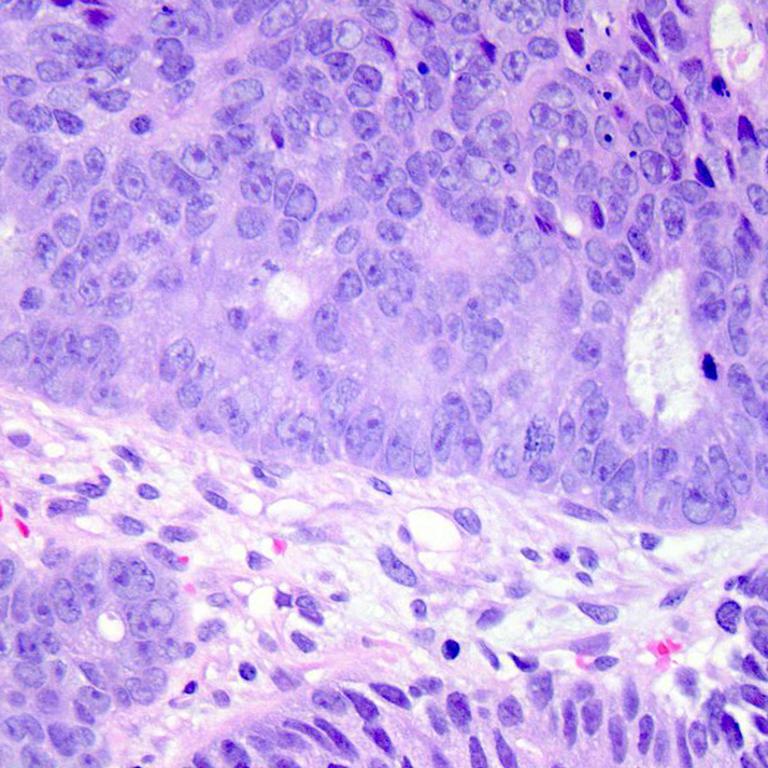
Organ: colon
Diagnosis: adenocarcinomas